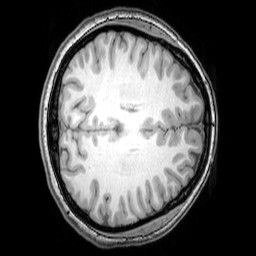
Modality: T1w
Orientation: axial
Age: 23
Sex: female
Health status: healthy
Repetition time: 0.081 s
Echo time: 0.037 s